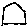
Label: house